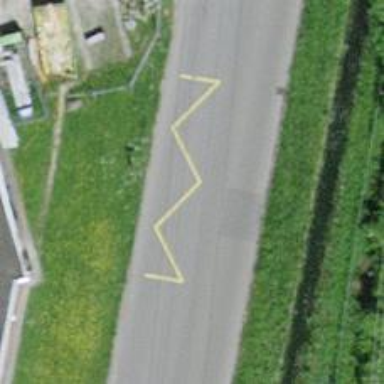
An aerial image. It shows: Public transport stop position.